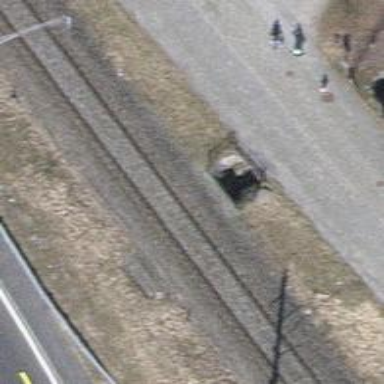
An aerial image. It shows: There is tunnel.